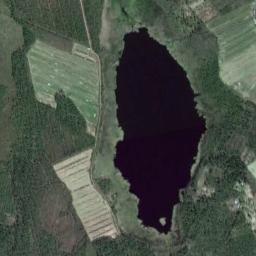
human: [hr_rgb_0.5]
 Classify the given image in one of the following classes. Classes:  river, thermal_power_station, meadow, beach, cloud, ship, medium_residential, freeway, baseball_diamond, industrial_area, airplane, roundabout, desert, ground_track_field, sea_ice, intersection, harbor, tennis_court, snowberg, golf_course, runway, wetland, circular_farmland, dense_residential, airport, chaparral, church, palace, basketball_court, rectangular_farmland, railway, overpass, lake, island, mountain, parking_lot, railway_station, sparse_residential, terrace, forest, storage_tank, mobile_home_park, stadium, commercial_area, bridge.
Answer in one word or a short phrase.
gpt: lake